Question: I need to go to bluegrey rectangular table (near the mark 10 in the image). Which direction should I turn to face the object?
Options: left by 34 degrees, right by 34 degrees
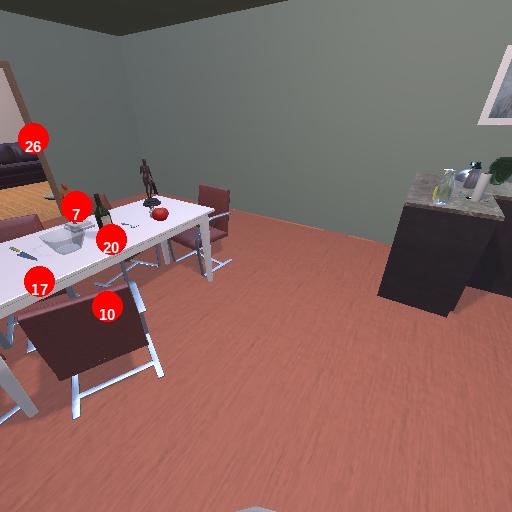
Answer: left by 34 degrees